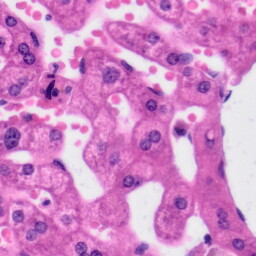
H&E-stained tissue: Liver